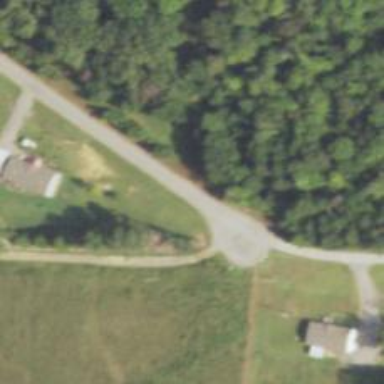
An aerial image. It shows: Turning loop on the road.